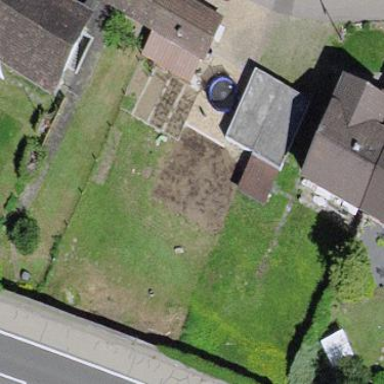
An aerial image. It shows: Group of garages.